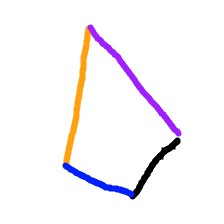
Shape: kite